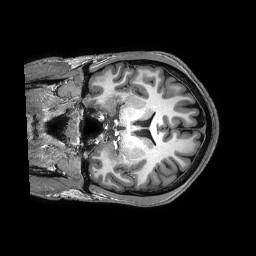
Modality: T1w
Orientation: coronal
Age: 22
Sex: male